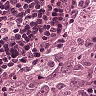
Metastatic tissue present: yes